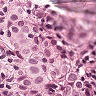
Metastatic tissue present: yes